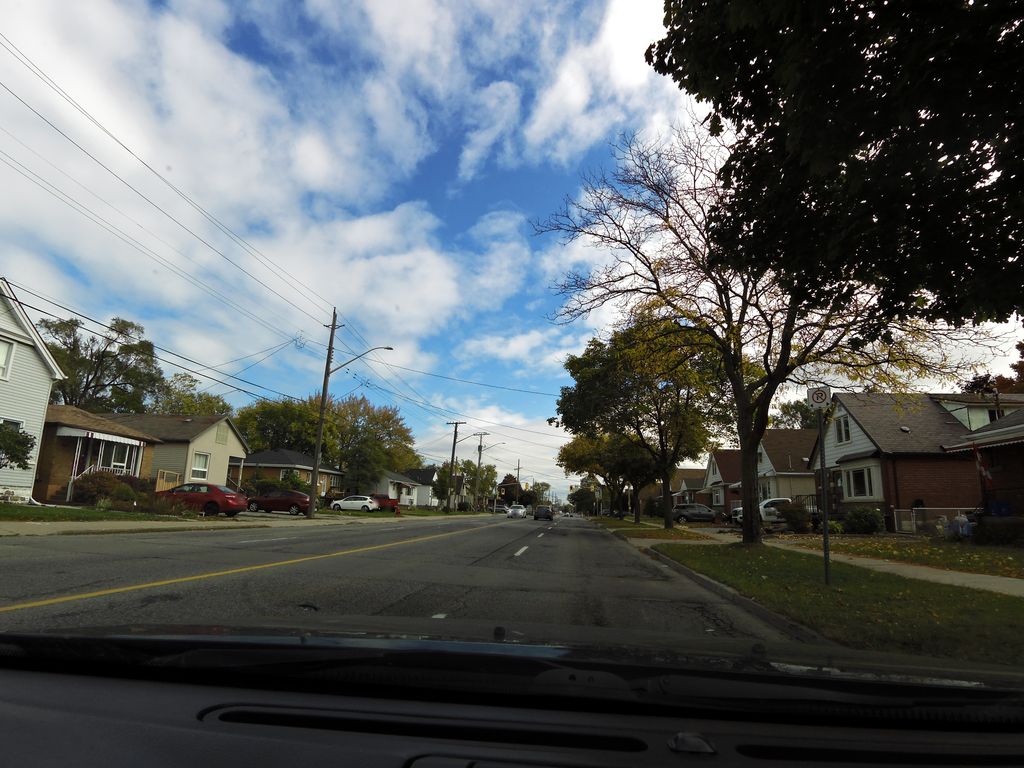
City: hamilton